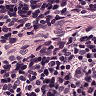
Metastatic tissue present: no